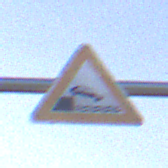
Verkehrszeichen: Ufer
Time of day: SunriseSunset
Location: Outdoor (Nature)
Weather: PartlyCloudy
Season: NotSpecified
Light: Natural